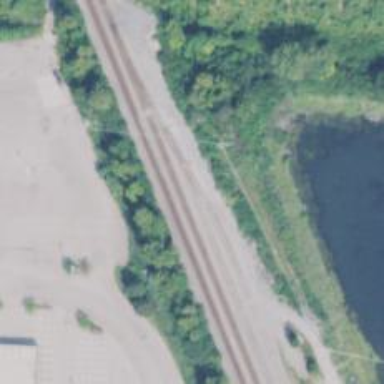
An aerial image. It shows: Railway siding with rails.